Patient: sex F, age 71
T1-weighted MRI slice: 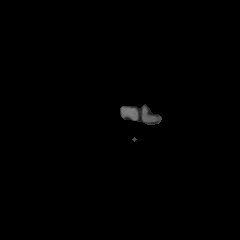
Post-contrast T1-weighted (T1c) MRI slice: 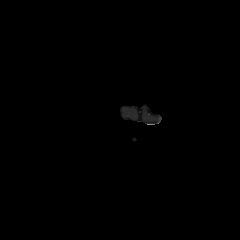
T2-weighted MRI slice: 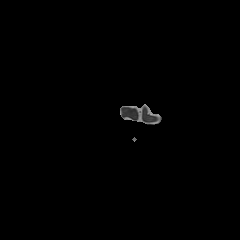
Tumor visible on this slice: yes
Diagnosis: Astrocytoma, IDH-mutant
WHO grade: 2